Question: I want to make such layout:

Each item has own colored area. This area shows when the item is used. Each area must be clickable. On the right are shown weeks. On top are shown some items. This layout must be scrollable down and to the side. I dont have any idea how to make this.
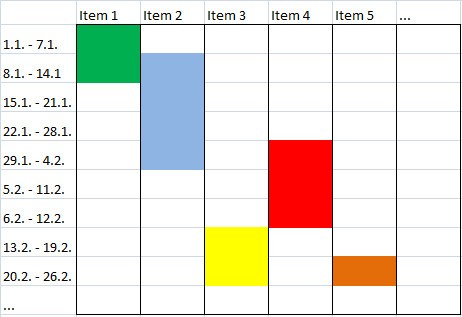
Answer: You need to set those areas with a binding, and give an ID to each binding.
Then you will select an onclick event for each ID and binding with an action that you will define.
Let me know if this works.